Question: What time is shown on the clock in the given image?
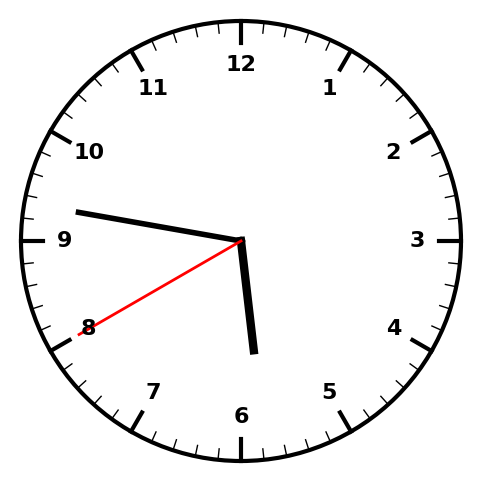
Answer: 05:46:40